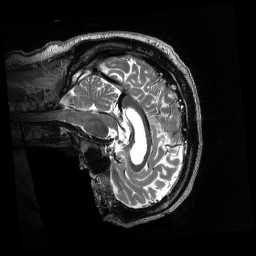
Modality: T2w
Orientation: sagittal
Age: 76
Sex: male
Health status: healthy
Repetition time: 3.2 s
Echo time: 0.563 s